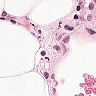
Metastatic tissue present: no